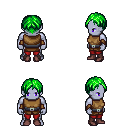
a pixel art fantasy rpg character, male body template, dark elf, purple skin, leather chest armor, red pants, green parted hairstyle, leather bracers, maroon shoes, four views (front, back, left, right), 2x2 character sprite sheet, small pixel art, hard edges, no anti-aliasing